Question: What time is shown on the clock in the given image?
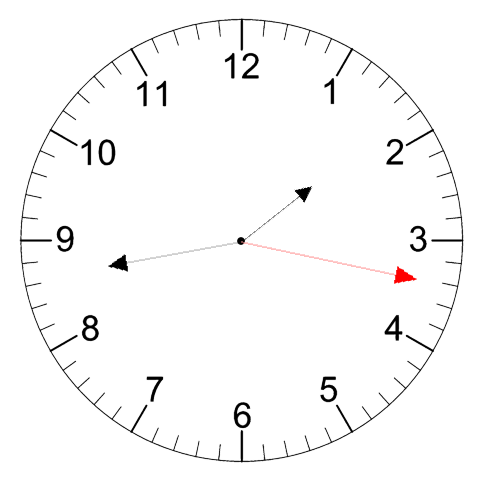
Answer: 01:43:17